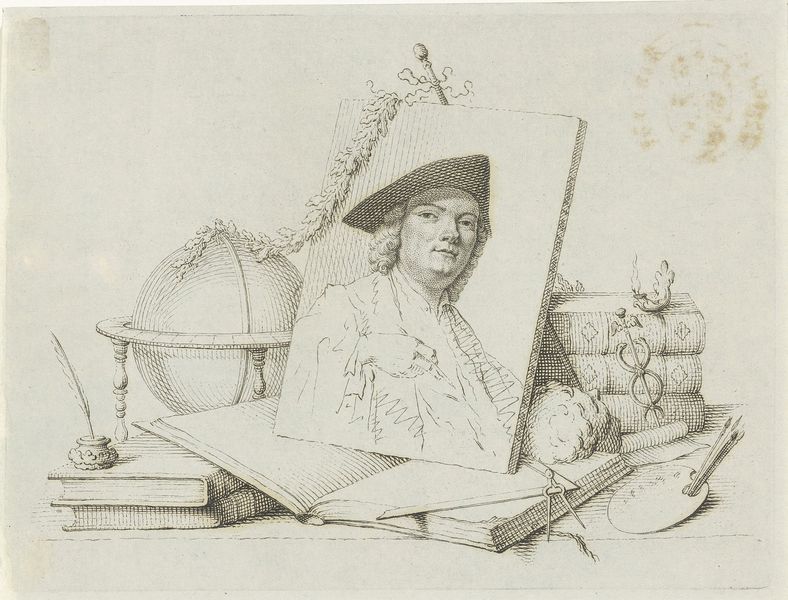
Titel: Kunstenaarsportret
Künstler: Jacob van der Schley
Standort: Amsterdam
Institution: Rijksmuseum
Schlagwörter: white, black, painting, portrait, picture, feather, wood, man, sketch, books, pen, quill, ink, painter, pencil, finger, brush, plate, still, globus, ht, write